Question: I'm using (0.12.0) with <URL> to create a UI, and I'm liking what I'm seeing. However, I would like to be able to control the width of the 'dashboardSidebar' item, since I need to put some wide selector boxes in there.
'''
ui <- dashboardPage(
dashboardHeader(title = "My Dashboard"),
dashboardSidebar(#stuffhere) #would like a width param setting
dashboardBody()
)
'''
Is there a way to do it (some well-hidden width parameter, or embedded css) or do I have to go back to boring shiny and build it from the ground up instead?

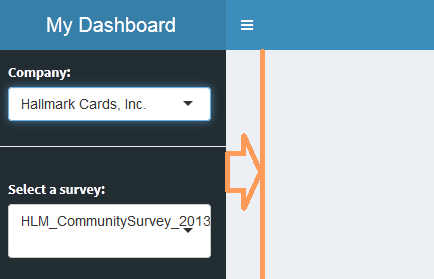
Answer: The old answer might still work, but there is also a 'width = ...' option now. See:
<URL>. Here is the example code shown over there:
'''
shinyApp(
ui = dashboardPage(
dashboardHeader(
title = "Title and sidebar 350 pixels wide",
titleWidth = 350
),
dashboardSidebar(
width = 350,
sidebarMenu(
menuItem("Menu Item")
)
),
dashboardBody()
),
server = function(input, output) { }
)
'''